Field crop: maize
Growth stage: 2
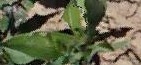
Species: maize